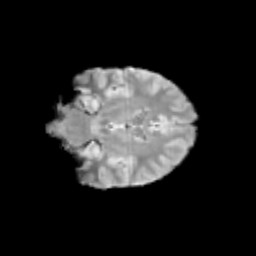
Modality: T2w
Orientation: coronal
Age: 11
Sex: female
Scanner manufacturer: siemens
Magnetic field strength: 3 T
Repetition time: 3.8 s
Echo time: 0.07 s